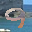
Label: 9